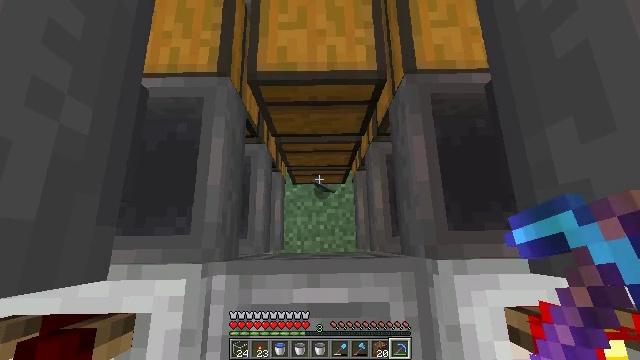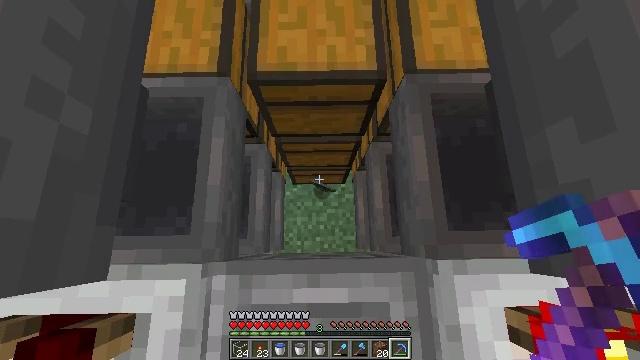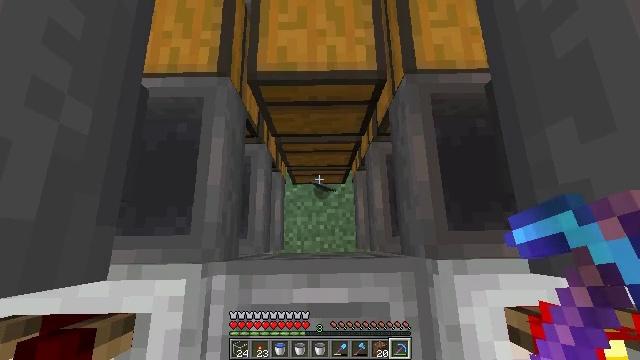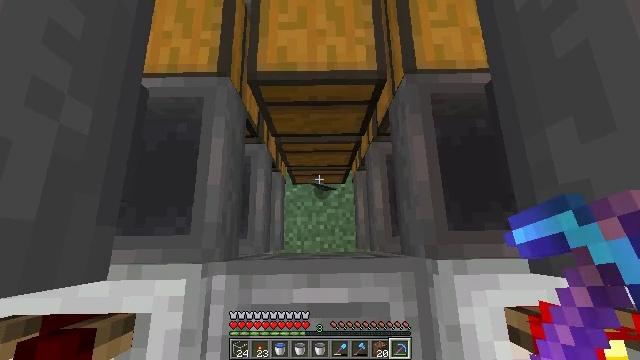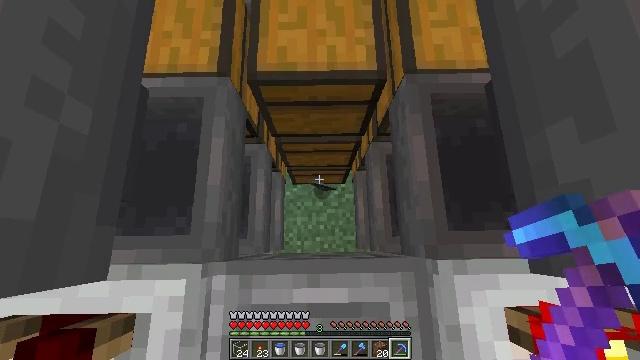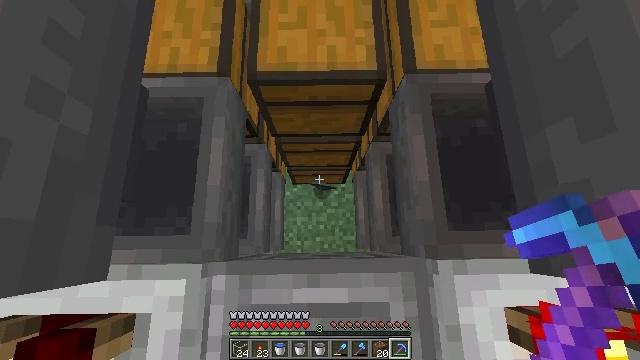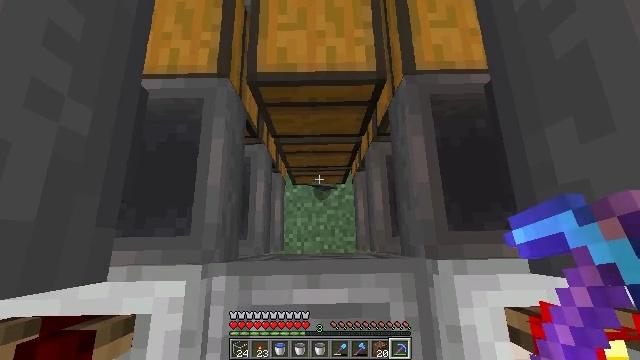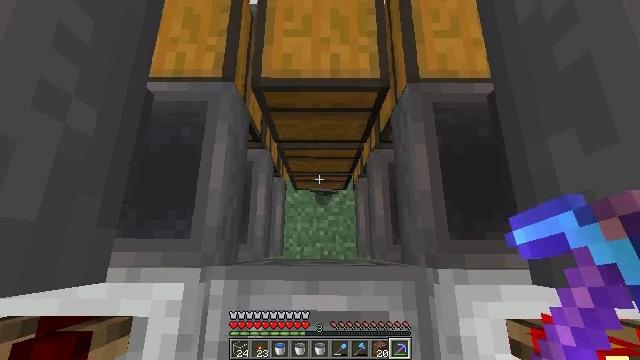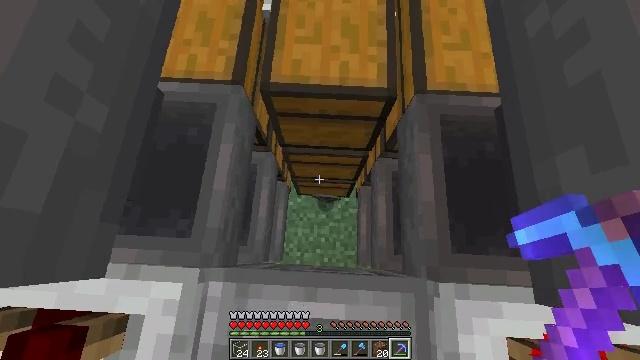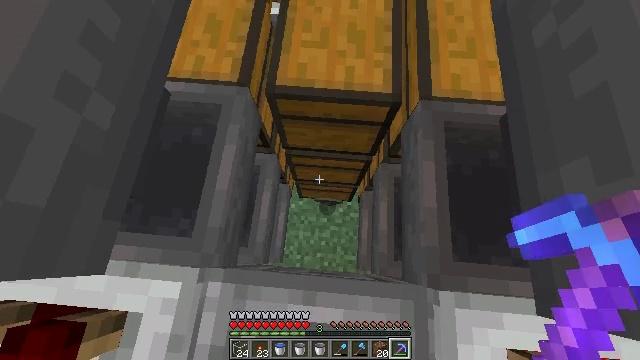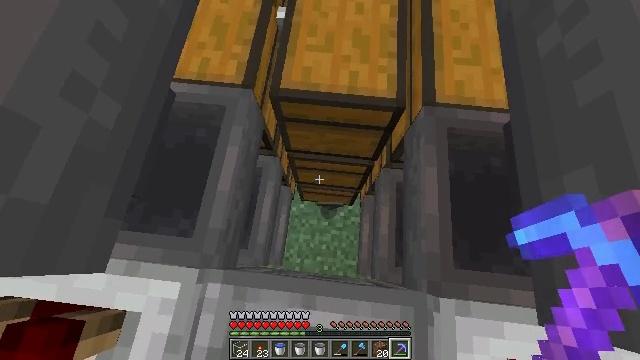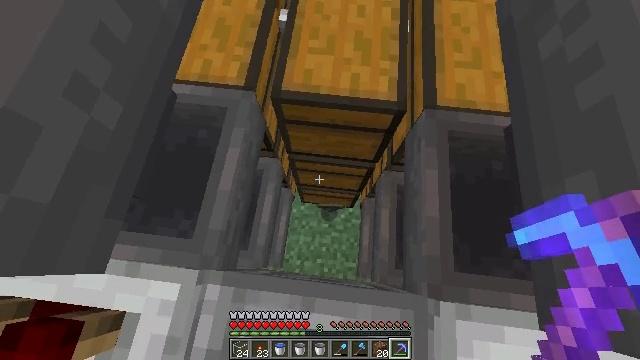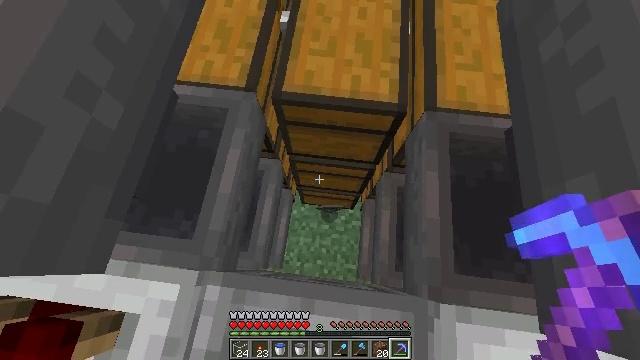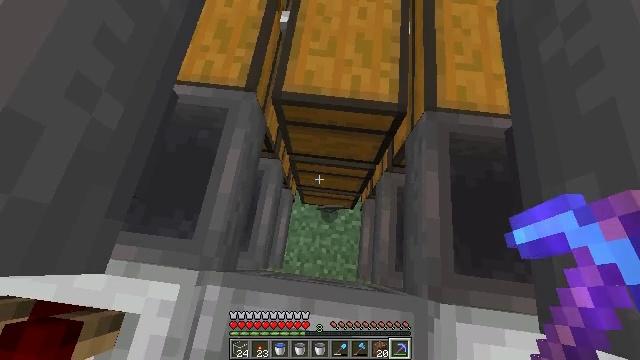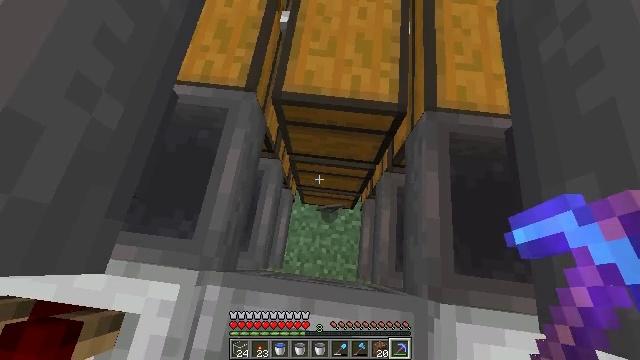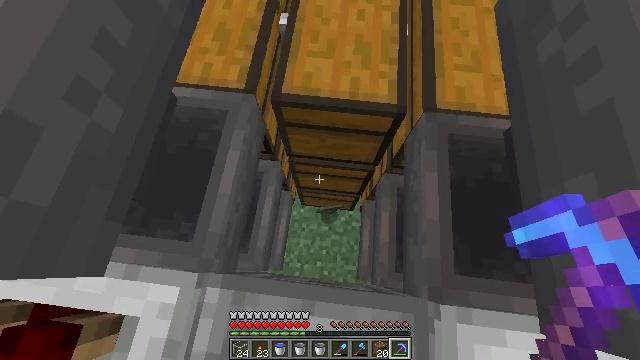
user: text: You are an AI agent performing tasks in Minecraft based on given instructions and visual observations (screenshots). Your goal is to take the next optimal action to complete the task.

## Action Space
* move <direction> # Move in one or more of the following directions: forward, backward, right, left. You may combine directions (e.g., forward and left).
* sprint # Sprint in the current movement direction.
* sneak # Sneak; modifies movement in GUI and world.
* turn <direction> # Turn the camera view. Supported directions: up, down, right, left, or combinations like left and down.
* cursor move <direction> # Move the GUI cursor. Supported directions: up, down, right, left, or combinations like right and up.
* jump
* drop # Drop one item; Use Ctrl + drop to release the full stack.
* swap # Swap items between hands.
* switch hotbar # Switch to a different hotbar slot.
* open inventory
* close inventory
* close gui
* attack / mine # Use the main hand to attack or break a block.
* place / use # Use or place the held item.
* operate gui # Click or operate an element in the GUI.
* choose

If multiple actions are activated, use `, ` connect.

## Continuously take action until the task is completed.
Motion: motion action
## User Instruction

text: Retrieve the comparator by mining it.
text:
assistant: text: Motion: sneak
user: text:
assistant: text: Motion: sneak
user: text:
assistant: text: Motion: sneak
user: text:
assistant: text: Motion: sneak
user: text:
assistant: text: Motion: sneak
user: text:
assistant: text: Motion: sneak
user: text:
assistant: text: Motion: sneak, turn left and up
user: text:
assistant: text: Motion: sneak, turn left and up
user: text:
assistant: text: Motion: sneak, turn left
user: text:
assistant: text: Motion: sneak, turn left
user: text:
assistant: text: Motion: sneak
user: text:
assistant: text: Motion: sneak
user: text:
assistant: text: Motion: sneak
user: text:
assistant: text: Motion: sneak
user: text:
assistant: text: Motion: sneak
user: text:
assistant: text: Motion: sneak
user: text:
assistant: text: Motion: sneak
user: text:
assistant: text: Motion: sneak
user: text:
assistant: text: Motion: sneak
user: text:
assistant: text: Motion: sneak
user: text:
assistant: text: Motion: move back, sneak, turn up
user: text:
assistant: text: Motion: move back, sneak, turn up
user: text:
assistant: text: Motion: move back, sneak, turn left and up
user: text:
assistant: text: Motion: move back, sneak, turn left and up
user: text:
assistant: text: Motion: move back, sneak, turn left and up
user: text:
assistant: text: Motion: move back, turn left and up
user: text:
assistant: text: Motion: move back, turn left and up
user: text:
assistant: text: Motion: move back, turn left and up
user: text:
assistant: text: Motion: turn left and up
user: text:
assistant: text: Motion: turn left and up